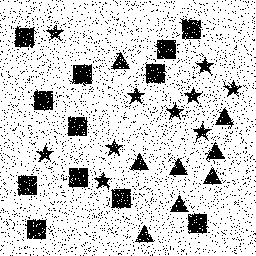
Squares: 12
Triangles: 8
Stars: 10
Total shapes: 30